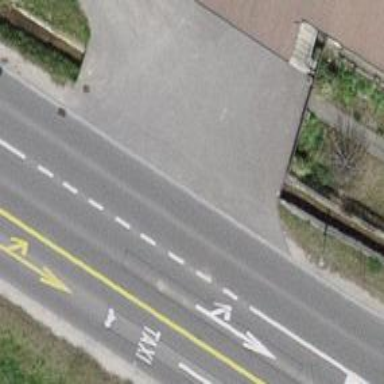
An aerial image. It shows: Secondary road with asphalt surface and sidewalks on both sides.